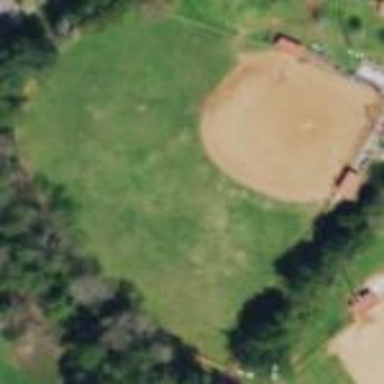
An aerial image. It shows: Baseball pitch for leisure land.